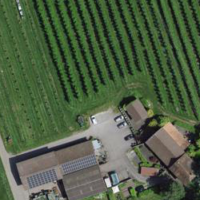
EUNIS habitat code: 52
Species observed at this site:
Stachys sylvatica